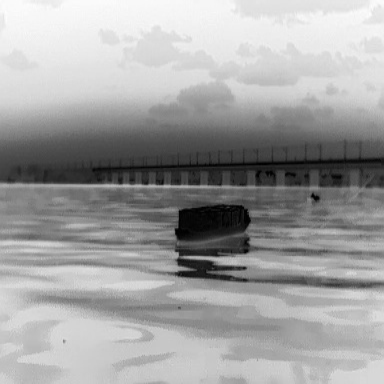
There is a fishing_boat in the infrared image.